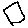
Label: hexagon